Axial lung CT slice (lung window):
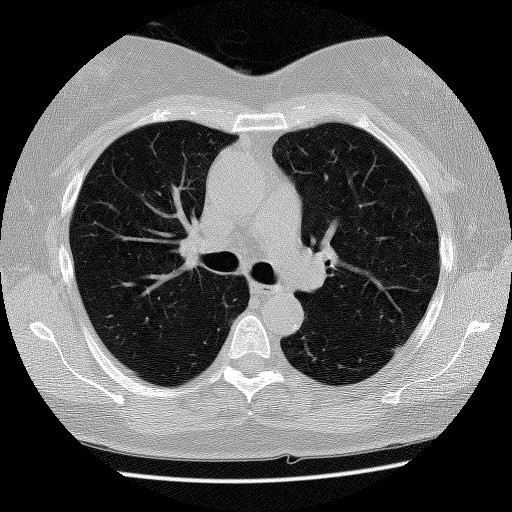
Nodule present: no